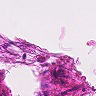
Metastatic tissue present: no